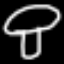
Label: mushroom